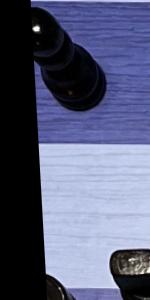
Label: Empty